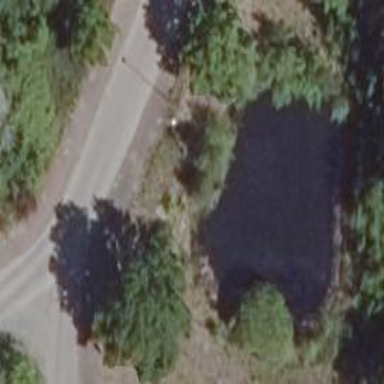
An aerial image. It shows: Pond surrounded by natural water.